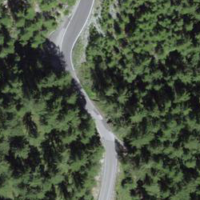
EUNIS habitat code: 44
Species observed at this site:
Trifolium hybridum